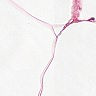
Metastatic tissue present: no